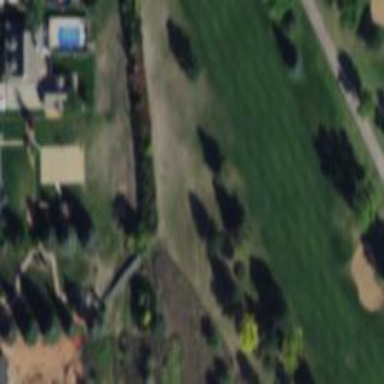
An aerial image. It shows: Grassy area designated as golf fairway.